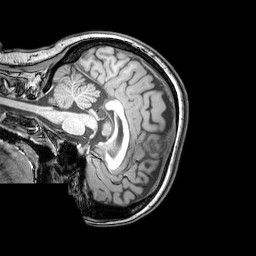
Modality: T1w
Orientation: sagittal
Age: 24
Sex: female
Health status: healthy
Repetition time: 0.081 s
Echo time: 0.037 s